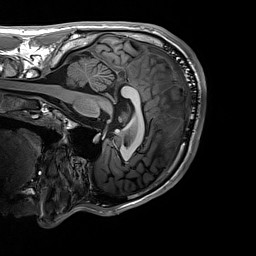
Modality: T1w
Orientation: sagittal
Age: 23
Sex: male
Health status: healthy
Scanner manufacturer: siemens
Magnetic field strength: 3 T
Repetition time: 2.3 s
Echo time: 0.00236 s